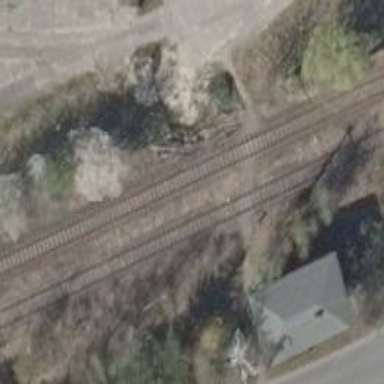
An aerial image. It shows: Railway crossing.